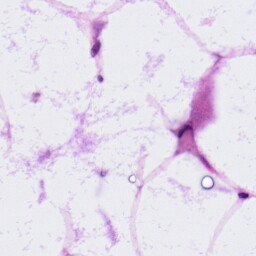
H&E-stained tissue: LymphNode